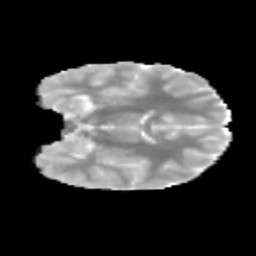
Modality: MD
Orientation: coronal
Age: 13
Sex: female
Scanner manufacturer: siemens
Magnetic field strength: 3 T
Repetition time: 3.8 s
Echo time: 0.07 s